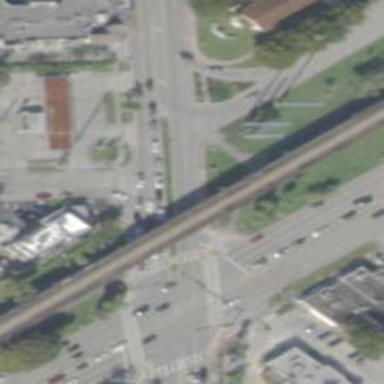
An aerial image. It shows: Asphalt cycleway with uncontrolled crossing.